Question: I would like to have a login similar to <URL>:

The problem is that I don't know how to do the bottom, these two options. When I push, I'd like to put another view -- the sign up view or reset password view --, but I don't know how to do these elements (are they labels?).
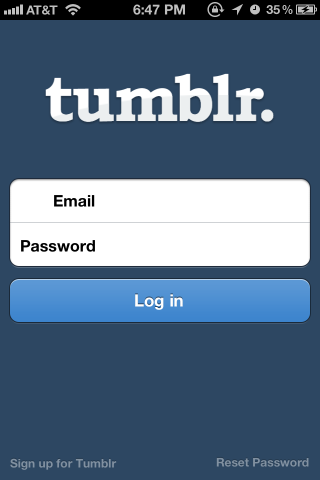
Answer: They could be 'UIButton' with the type Custom and with a value for the text: